Question: I have some HTML in a 'contenteditable' that looks like '<span>hello wor</span><strong>ld</strong></span>'. If I change it, so that 'world' is misspelt, I would like to be able to get suggestions on this complete word. However, this is what actually happens:

The text is separated into two words, left clicking simply gives suggestions for one or the other.
Is there any recourse?
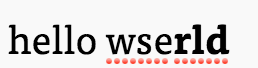
Answer: The implementation of "spelling checks" requested by using the 'spellcheck' attribute (which the question is apparently about) is heavily browser-dependent, and the HTML5 spec intentionally leaves the issue open. Browsers may implement whatever checks they like, the way they like, and they do. You cannot change this in your code.
Although modern browsers generally have spelling checks of some kind at least for English, they differ in the treatment of cases like this, among other things. Firefox treats adjacent inline elements (with no whitespace between them) as constituting one word, but Chrome and IE do not. Moreover, browsers might not spellcheck initial content, only content as entered or edited by the user.
The only way to get consistent spelling checking is to implement it yourself: instead of using the 'spellcheck' attribute ("HTML5 spellcheck"), you would need to have spelling checking routine and integrate it into your HTML document using JavaScript. People who have implemented such systems normally have the routine running server-side and make the HTML page communicate with it using Ajax.